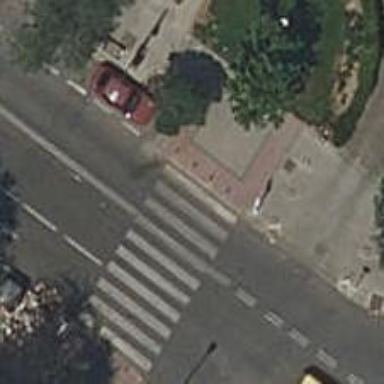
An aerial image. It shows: Uncontrolled road crossing.